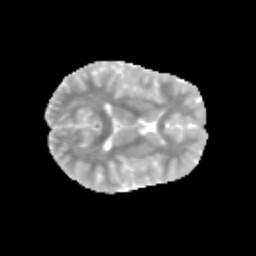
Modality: MD
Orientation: axial
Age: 10
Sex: female
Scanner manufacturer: siemens
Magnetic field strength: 3 T
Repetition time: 3.8 s
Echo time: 0.07 s